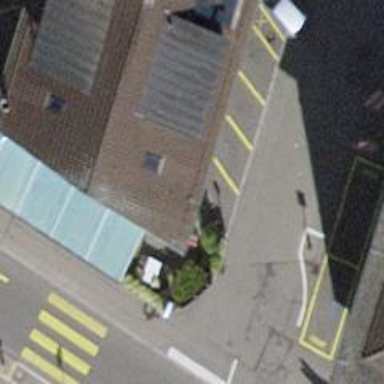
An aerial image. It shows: Restaurant.